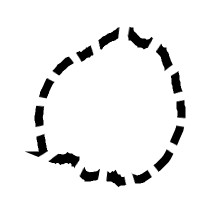
Shape: circle